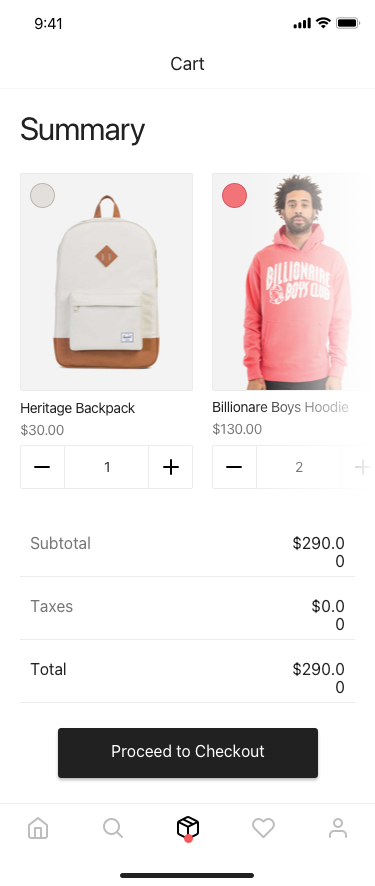
Text in this UI design:
Total
$290.00
Taxes
$0.00
Subtotal
$290.00
Billionare Boys Hoodie
$130.00
Heritage Backpack
$30.00
Summary